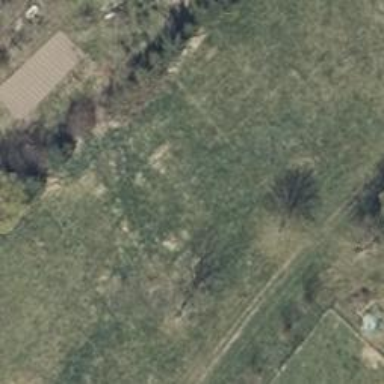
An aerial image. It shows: Area covered with grass.